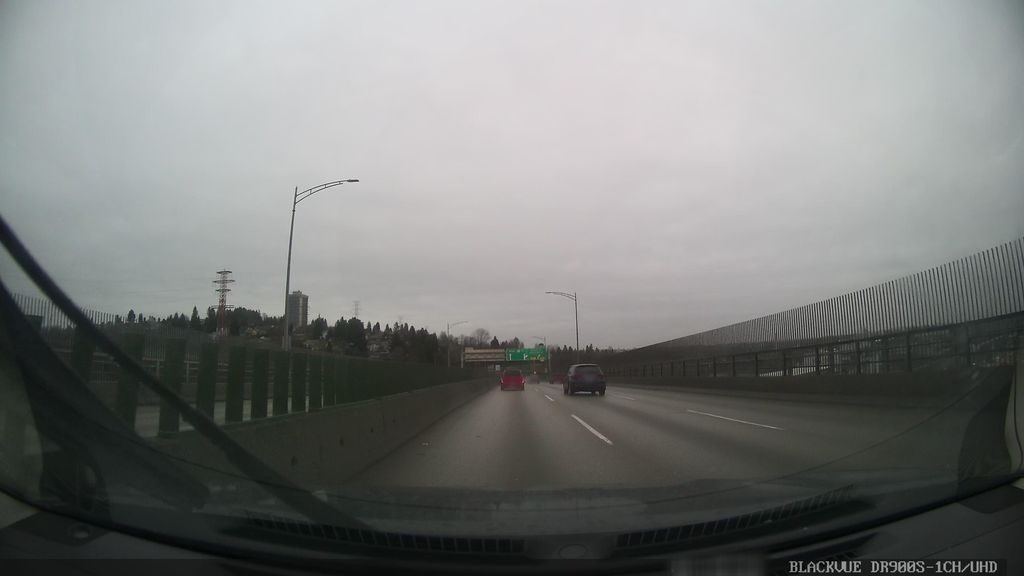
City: vancouver